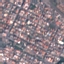
Land use / land cover class: Residential